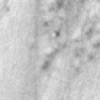
Label: change